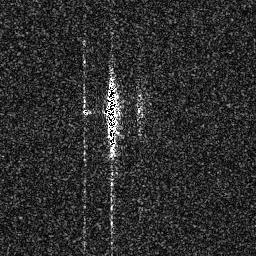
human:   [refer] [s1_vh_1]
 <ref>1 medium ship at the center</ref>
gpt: <box>[[39, 29, 46, 61, 0]]</box>